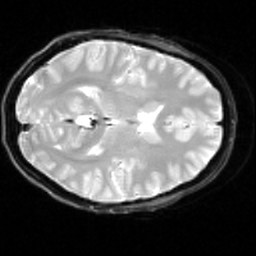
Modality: inplaneT2
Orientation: axial
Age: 29
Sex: female